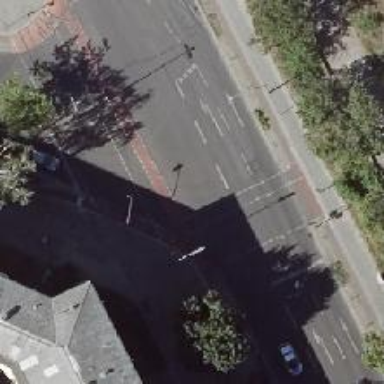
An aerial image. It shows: Footway crossing equipped with traffic signals.